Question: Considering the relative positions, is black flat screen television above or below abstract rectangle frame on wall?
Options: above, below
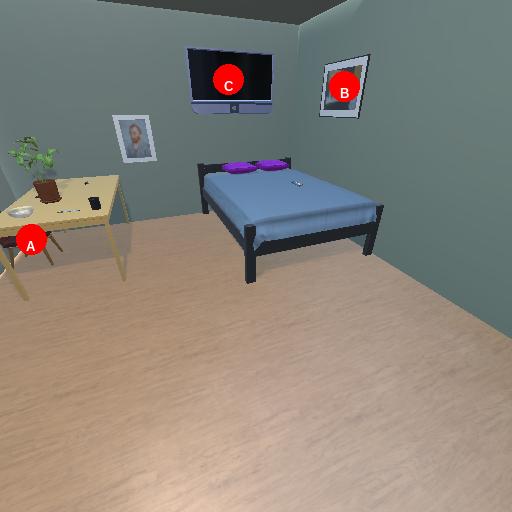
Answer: above